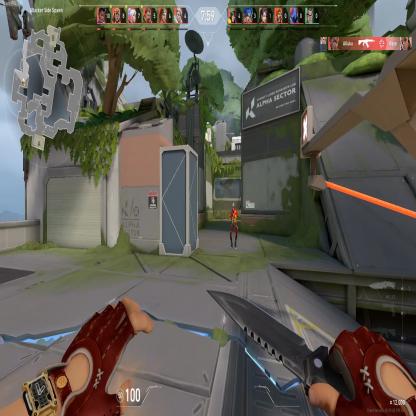
Label: enemy